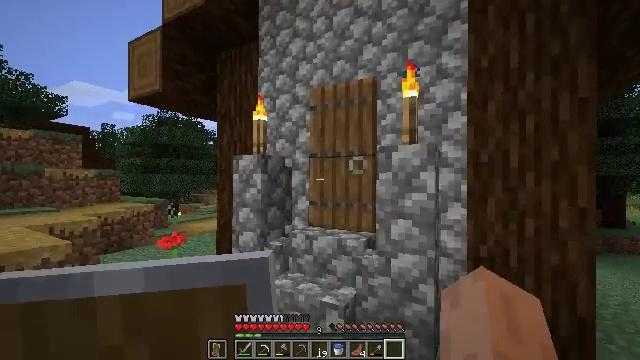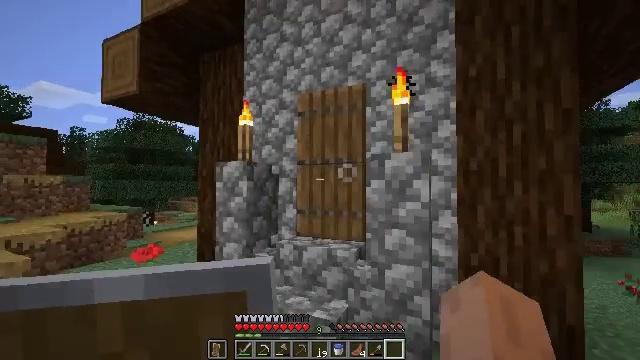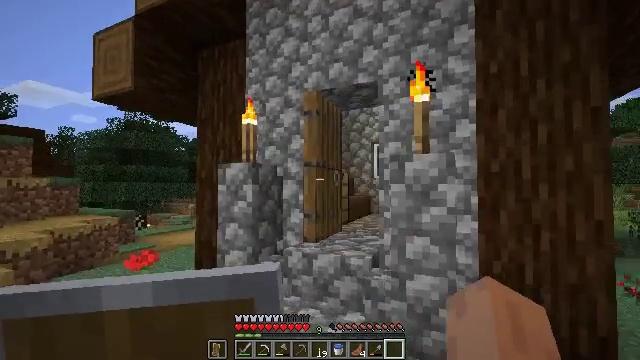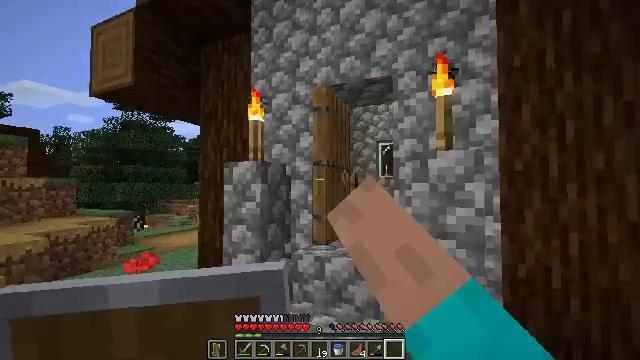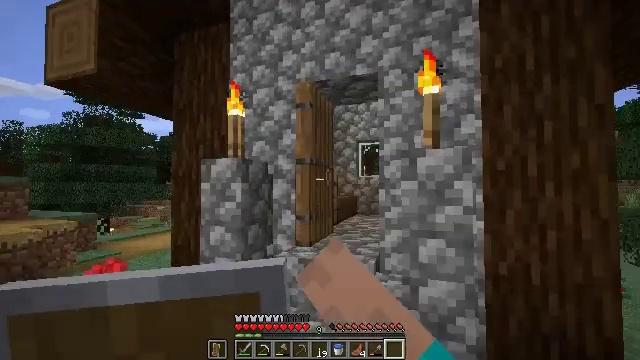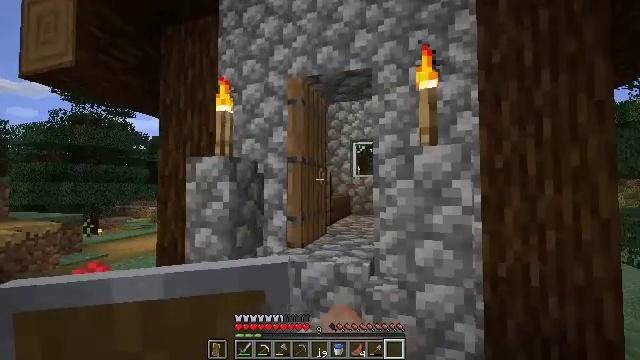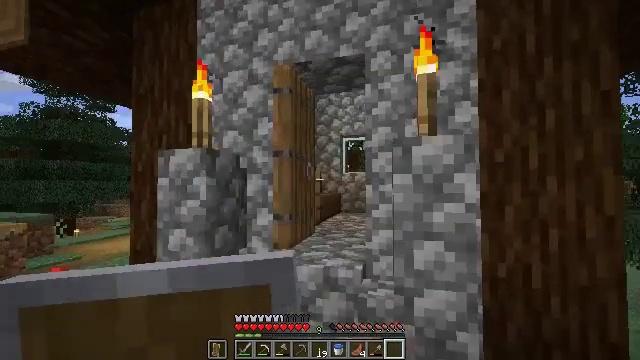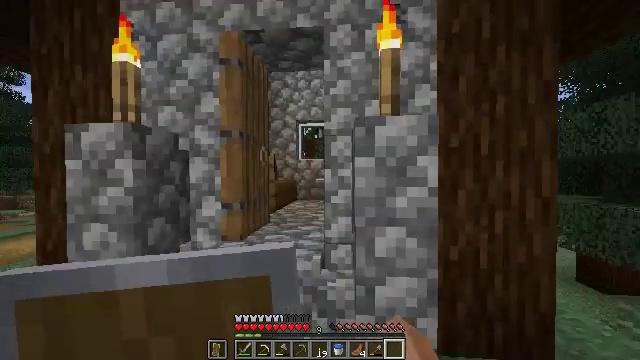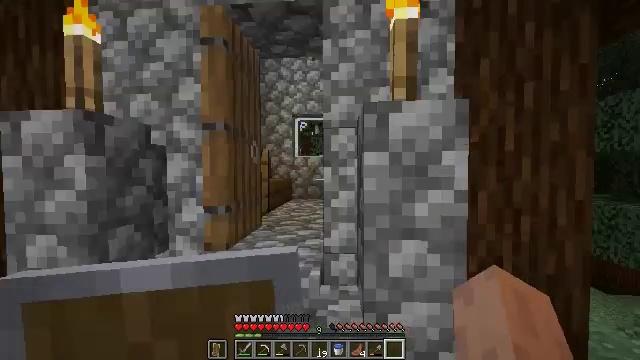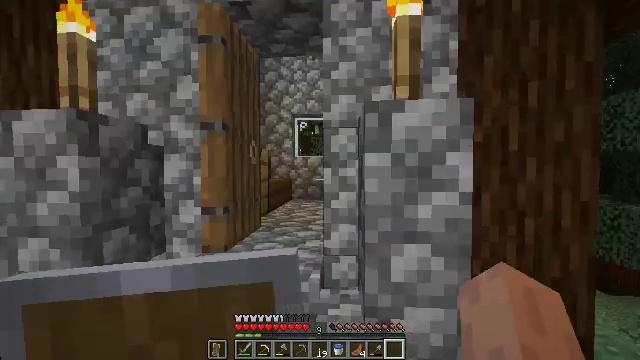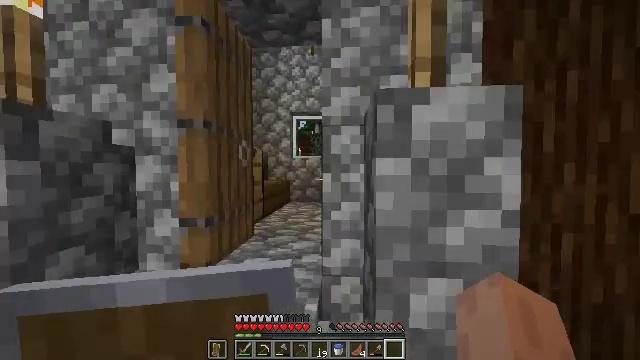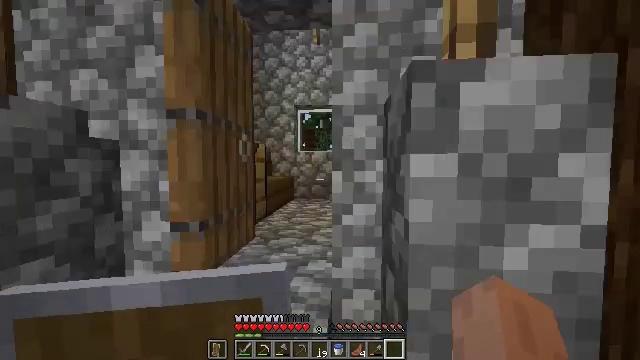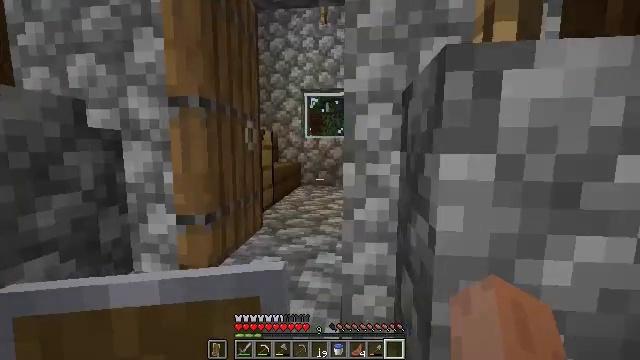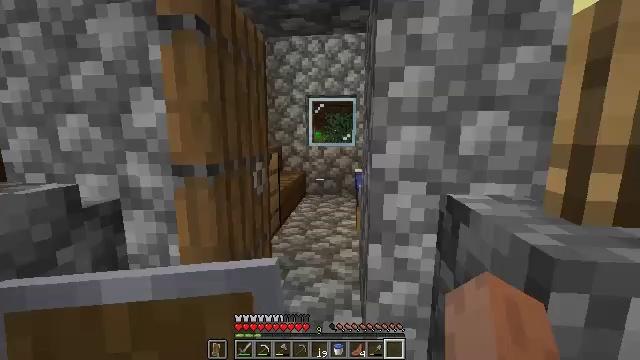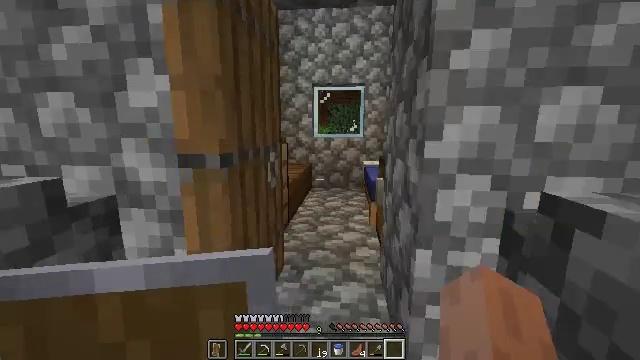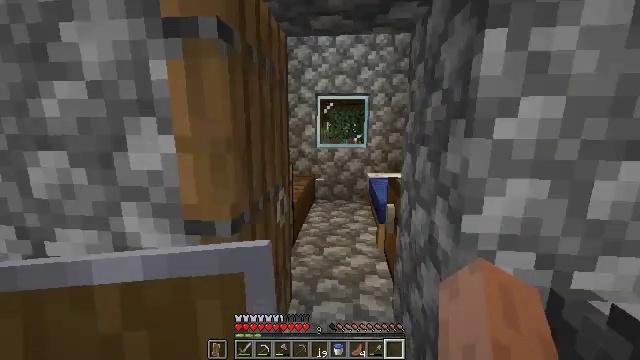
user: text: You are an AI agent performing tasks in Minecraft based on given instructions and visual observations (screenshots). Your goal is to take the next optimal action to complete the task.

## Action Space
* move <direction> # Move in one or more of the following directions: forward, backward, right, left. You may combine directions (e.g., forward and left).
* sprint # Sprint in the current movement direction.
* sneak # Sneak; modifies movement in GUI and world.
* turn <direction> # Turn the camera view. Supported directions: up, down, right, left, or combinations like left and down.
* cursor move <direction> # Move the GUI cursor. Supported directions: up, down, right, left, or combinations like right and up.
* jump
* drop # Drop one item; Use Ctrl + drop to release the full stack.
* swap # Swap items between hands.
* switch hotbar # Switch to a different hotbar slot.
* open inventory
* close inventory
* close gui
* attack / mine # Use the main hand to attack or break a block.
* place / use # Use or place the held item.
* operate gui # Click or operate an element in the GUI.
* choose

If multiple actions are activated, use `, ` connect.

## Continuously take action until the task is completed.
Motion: motion action
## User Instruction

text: Break the spruce stairs for wood.
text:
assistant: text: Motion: move forward and move left, turn right and up
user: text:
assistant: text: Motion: move forward and move left, turn right, use / place
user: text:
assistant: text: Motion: move forward and move left, use / place
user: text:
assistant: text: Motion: move forward, turn right
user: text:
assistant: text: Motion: move forward, turn right
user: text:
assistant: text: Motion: move forward, turn right
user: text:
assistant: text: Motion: move forward, turn right and down
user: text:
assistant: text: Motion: move forward
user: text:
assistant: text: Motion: move forward
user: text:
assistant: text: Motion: move forward
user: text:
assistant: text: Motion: move forward and move left, turn down
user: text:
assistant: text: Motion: move forward and move left, turn left and down
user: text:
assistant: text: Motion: move forward and move left, turn down
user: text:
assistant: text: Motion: move forward and move left, turn down
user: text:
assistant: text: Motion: move forward
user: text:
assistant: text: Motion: move forward, turn down
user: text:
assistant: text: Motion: move forward
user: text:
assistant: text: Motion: move forward
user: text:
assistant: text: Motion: move forward and move right
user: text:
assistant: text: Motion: move forward and move right
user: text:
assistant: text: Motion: move forward and move right, turn left and down
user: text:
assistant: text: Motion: move forward and move right, turn left and down
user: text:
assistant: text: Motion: move forward and move right, turn left and down
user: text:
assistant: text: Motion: move forward and move right, turn left
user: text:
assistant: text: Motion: move forward and move right, turn left
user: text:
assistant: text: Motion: move forward and move right, turn left
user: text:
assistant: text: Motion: move forward and move right, turn left and down
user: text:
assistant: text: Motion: turn left, switch to hotbar 4
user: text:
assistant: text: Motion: switch to hotbar 4
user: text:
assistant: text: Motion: no_op